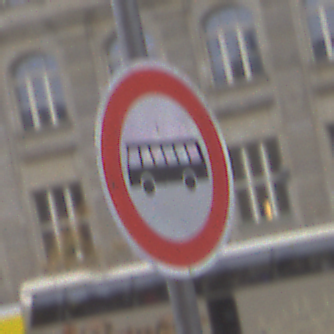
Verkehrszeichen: VerbotKraftomnibusse
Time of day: Midday
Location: Outdoor (Urban)
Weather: Overcast
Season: NotSpecified
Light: Natural